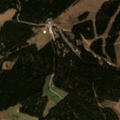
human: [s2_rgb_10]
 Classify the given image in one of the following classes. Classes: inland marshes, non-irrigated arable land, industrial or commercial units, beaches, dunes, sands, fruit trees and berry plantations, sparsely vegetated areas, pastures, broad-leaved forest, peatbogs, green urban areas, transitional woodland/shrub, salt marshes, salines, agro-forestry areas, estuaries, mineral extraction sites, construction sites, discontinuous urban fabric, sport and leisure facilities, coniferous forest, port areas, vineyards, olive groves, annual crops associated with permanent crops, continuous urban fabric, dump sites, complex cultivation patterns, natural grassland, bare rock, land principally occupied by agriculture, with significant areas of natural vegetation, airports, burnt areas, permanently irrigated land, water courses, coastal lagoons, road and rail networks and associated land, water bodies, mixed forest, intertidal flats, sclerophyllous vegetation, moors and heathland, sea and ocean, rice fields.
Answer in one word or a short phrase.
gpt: sport and leisure facilities, pastures, coniferous forest